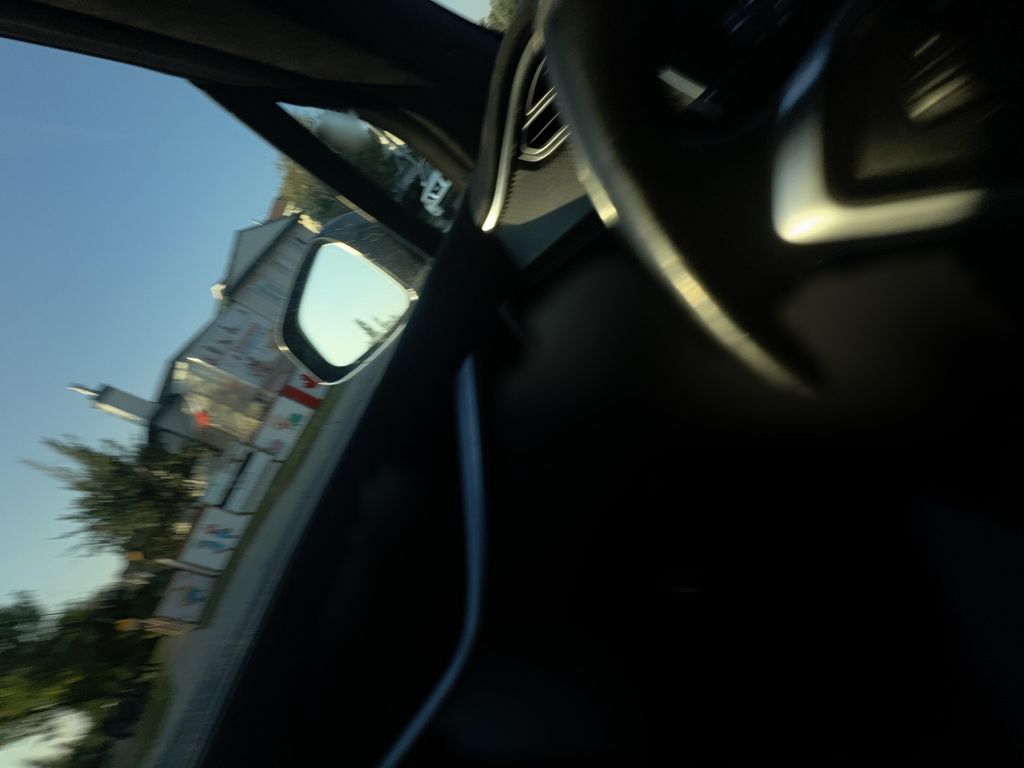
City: calgary